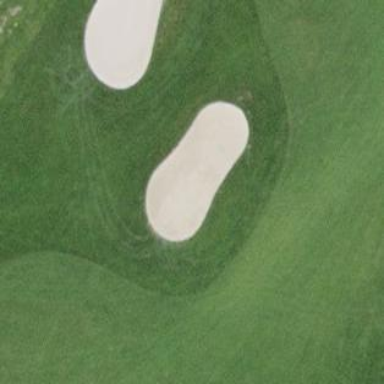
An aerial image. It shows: Bunker on golf course.